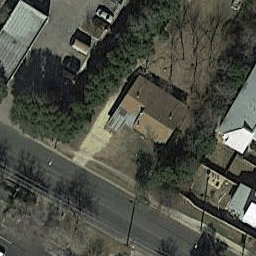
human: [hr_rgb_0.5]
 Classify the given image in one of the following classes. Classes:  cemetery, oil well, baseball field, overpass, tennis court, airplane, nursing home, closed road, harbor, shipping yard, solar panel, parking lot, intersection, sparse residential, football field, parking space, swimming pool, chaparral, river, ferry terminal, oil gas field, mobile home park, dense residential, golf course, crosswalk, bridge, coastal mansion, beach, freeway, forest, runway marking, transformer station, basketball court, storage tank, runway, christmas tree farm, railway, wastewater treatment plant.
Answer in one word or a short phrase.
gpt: sparse residential